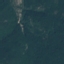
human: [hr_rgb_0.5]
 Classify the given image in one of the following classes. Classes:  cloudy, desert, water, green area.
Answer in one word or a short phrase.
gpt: green area